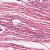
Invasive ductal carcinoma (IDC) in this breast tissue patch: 0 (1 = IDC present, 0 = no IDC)